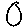
Label: circle